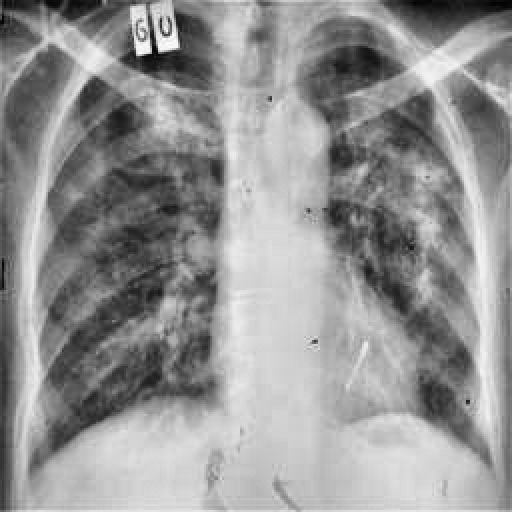
Finding: TUBERCULOSIS